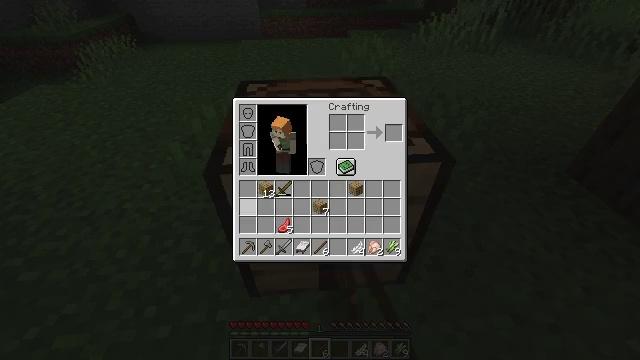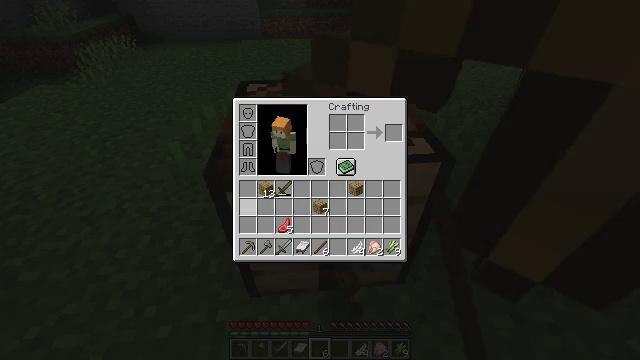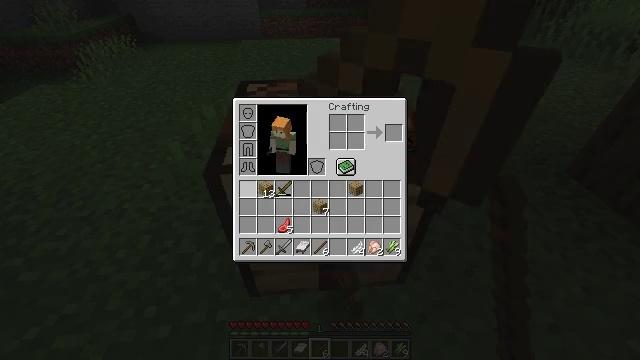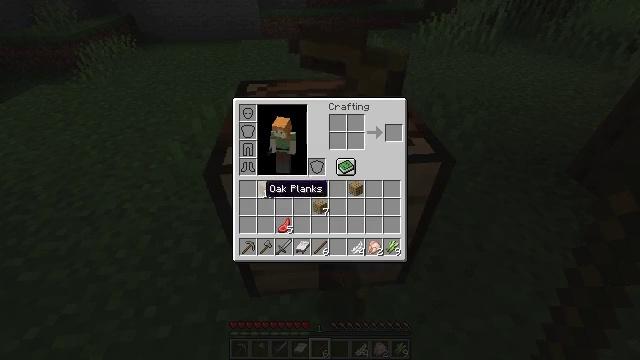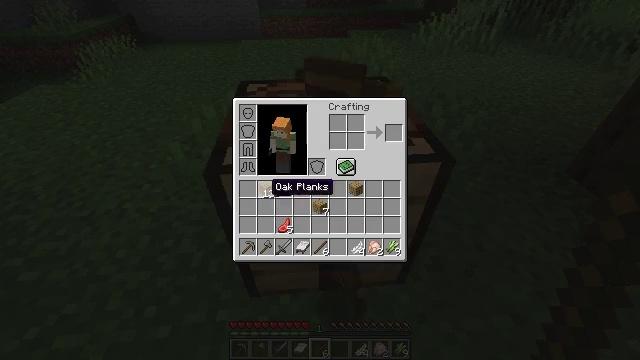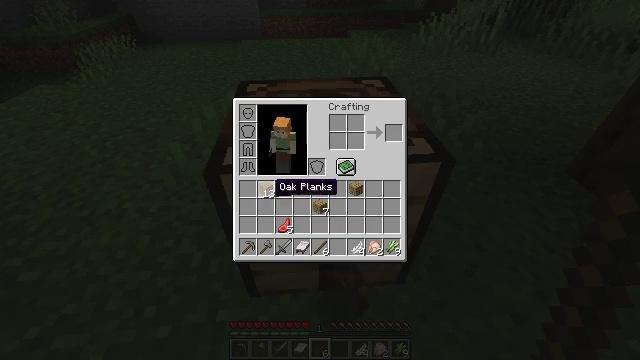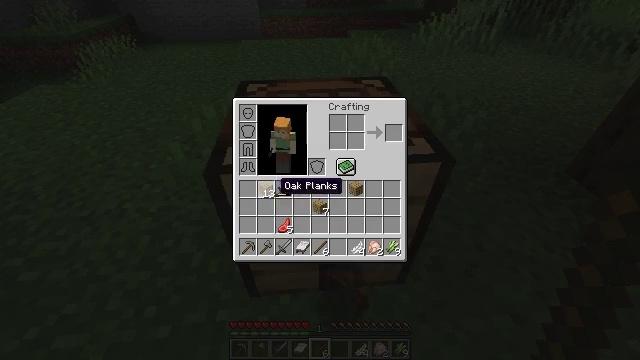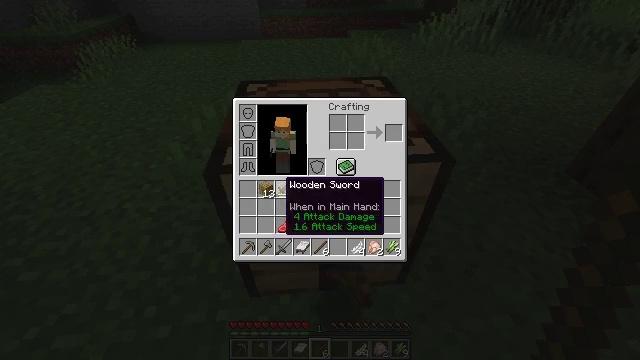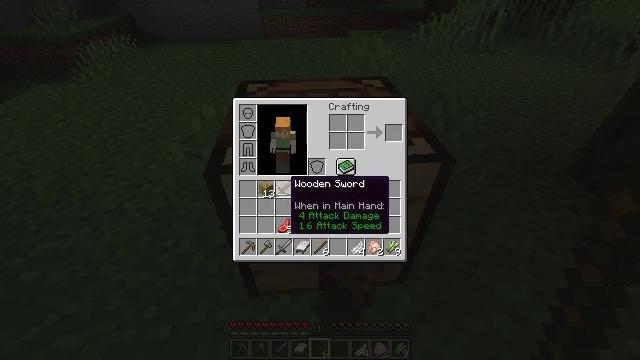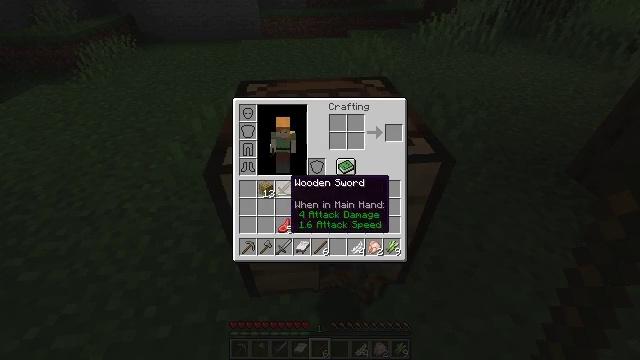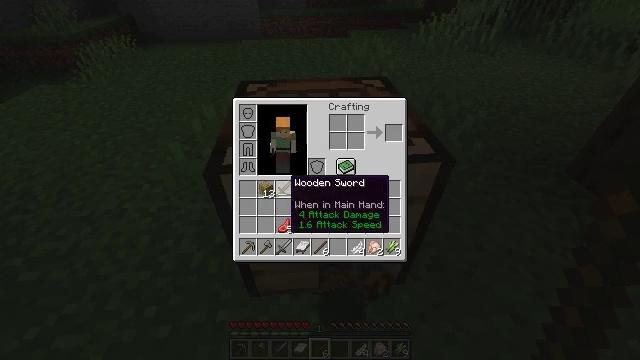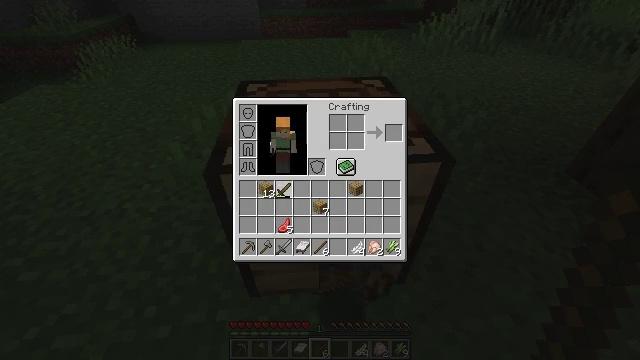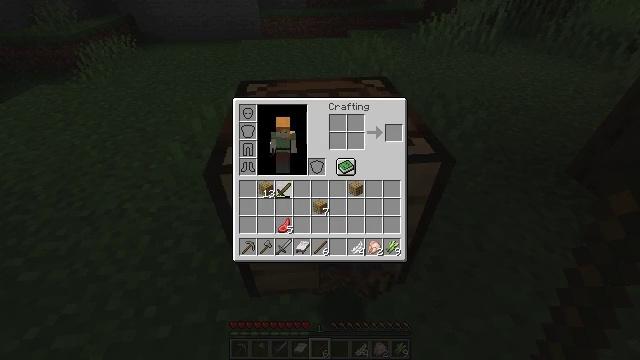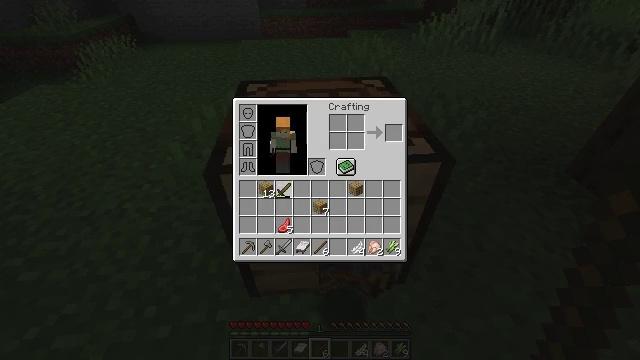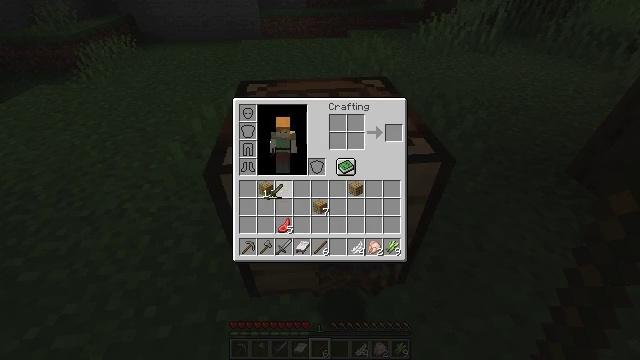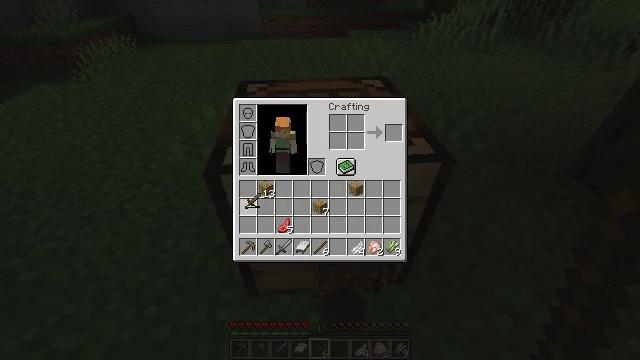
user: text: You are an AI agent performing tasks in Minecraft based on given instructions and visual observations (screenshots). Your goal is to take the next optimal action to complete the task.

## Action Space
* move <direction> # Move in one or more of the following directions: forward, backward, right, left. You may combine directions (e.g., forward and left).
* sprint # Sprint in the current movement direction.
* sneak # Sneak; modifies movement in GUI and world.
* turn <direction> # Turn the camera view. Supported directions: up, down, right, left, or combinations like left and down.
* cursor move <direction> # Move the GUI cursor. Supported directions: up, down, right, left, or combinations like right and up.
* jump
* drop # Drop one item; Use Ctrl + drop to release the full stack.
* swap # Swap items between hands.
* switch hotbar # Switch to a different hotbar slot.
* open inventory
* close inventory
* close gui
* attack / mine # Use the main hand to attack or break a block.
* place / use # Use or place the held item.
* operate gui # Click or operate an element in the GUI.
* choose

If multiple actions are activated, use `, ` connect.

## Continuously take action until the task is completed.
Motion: motion action
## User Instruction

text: Drop a wooden sword.
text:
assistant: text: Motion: open gui
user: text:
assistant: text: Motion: no_op
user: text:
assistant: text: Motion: no_op
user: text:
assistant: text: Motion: no_op
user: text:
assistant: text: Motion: no_op
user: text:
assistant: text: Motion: no_op
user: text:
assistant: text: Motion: no_op
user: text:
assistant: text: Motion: no_op
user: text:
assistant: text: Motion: no_op
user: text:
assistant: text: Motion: no_op
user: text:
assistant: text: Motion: operate gui
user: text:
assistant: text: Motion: operate gui
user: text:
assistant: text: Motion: operate gui
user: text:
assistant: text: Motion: cursor move left
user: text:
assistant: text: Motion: cursor move left and down
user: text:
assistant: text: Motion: cursor move left and down
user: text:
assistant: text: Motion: cursor move left
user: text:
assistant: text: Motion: cursor move left
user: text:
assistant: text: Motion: operate gui
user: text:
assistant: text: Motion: operate gui
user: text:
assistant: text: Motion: operate gui
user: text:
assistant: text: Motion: cursor move right
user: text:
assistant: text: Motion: cursor move right
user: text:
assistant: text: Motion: cursor move right
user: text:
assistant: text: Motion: cursor move right
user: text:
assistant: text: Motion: cursor move right
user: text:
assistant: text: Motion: no_op